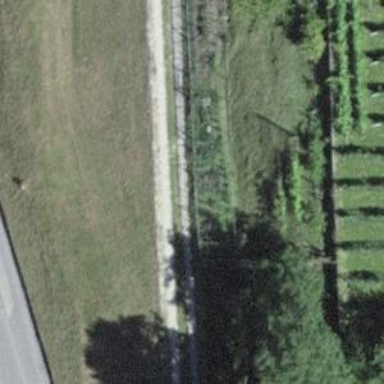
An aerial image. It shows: Unpaved driveway with service road. The surface is grade3 tracktype.